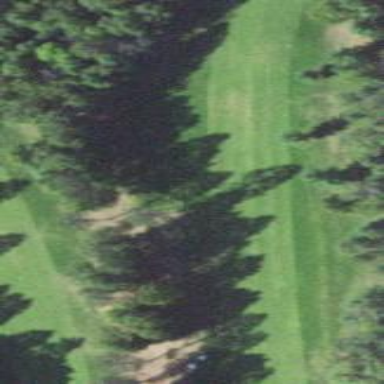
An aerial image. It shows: Grassy area designated as golf fairway.